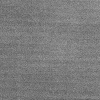
Atmospheric dust classification: dusty